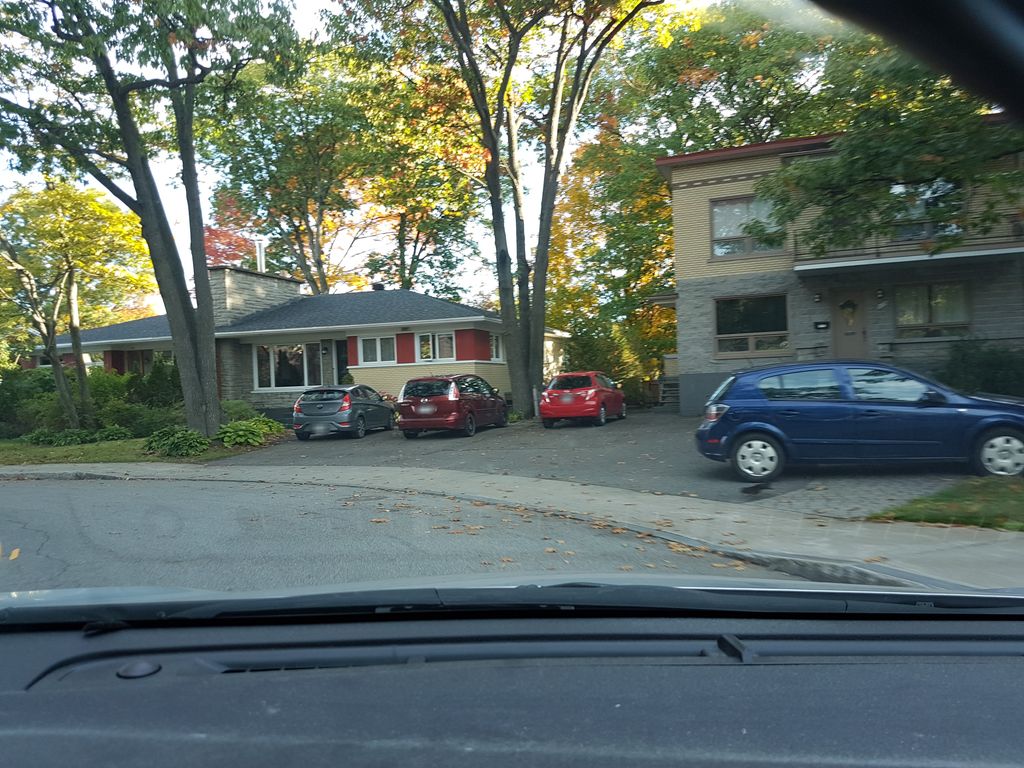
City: quebec_city